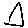
Label: triangle